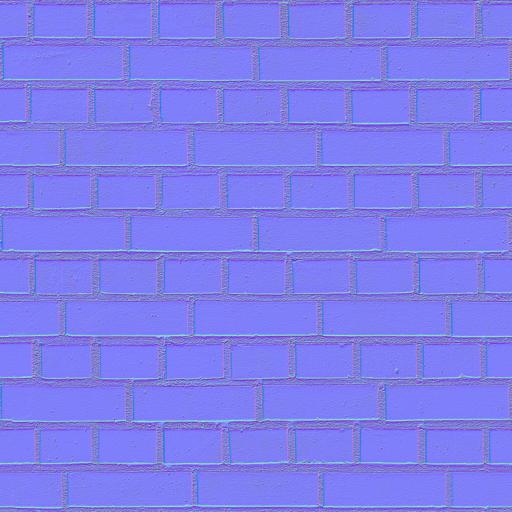
brick bricks modern wall yellow